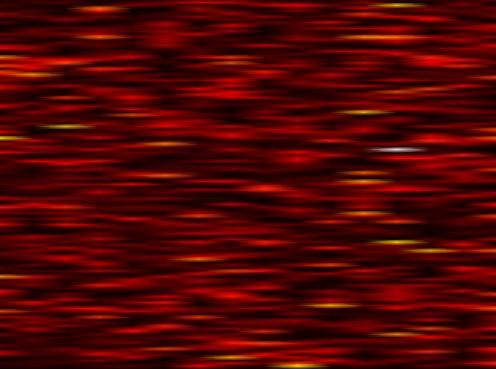
Label: FBMC